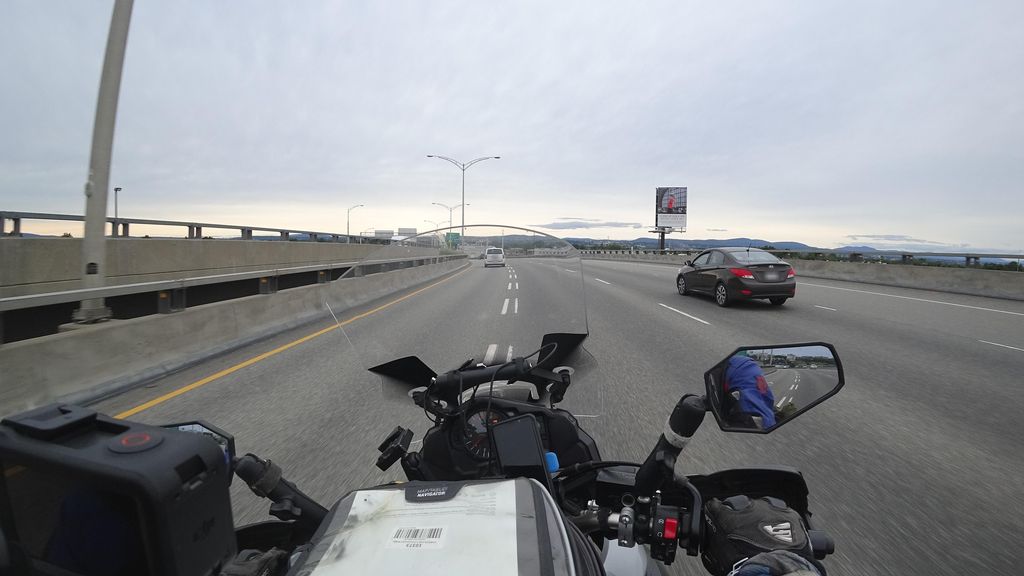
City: quebec_city